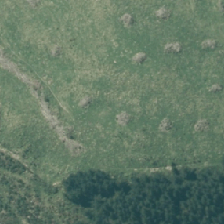
Land cover: high_producing_grassland